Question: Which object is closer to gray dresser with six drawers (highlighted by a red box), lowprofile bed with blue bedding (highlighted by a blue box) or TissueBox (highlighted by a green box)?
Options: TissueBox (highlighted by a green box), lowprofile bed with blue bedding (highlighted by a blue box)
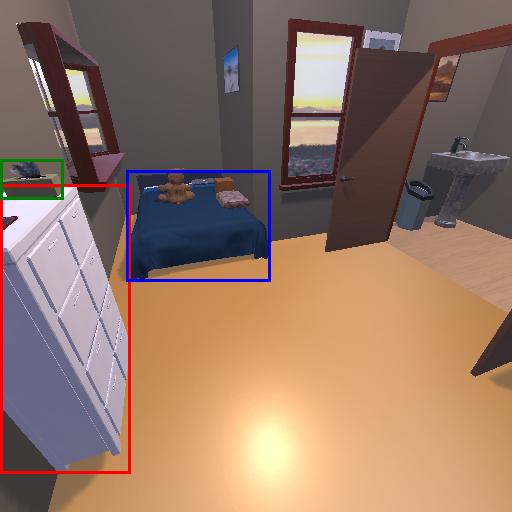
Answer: TissueBox (highlighted by a green box)